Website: apple
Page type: account-selection
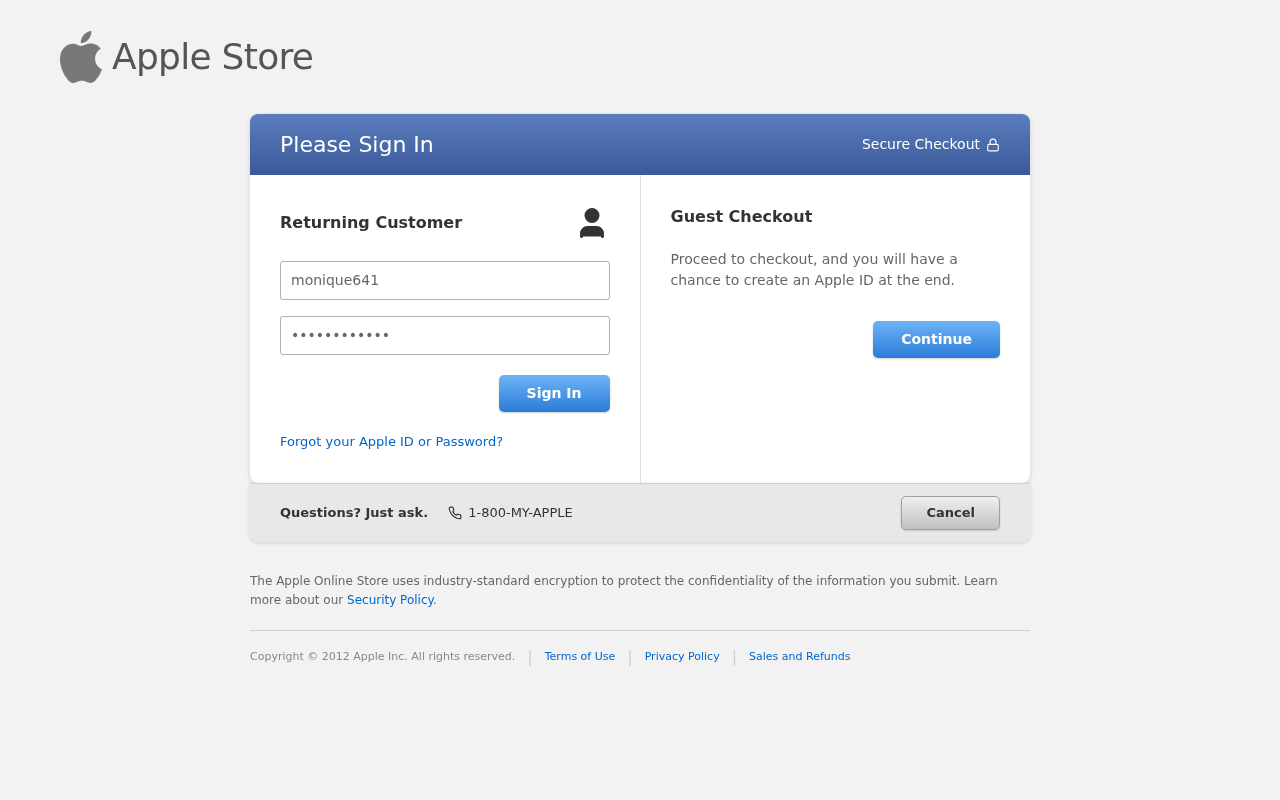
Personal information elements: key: PII_LOGIN_USERNAME
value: monique641